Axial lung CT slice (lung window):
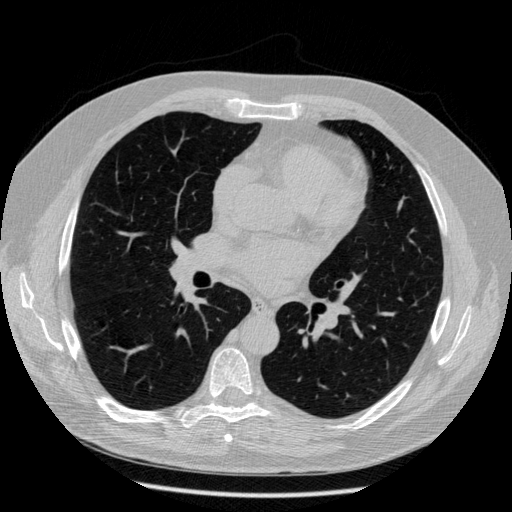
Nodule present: no